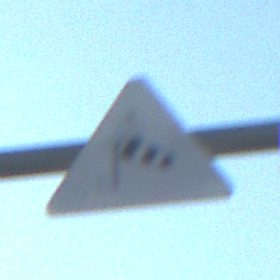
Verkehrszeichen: SeitenwindVonLinks
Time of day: MorningAfternoon
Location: Outdoor (Nature)
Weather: PartlyCloudy
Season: NotSpecified
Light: Natural